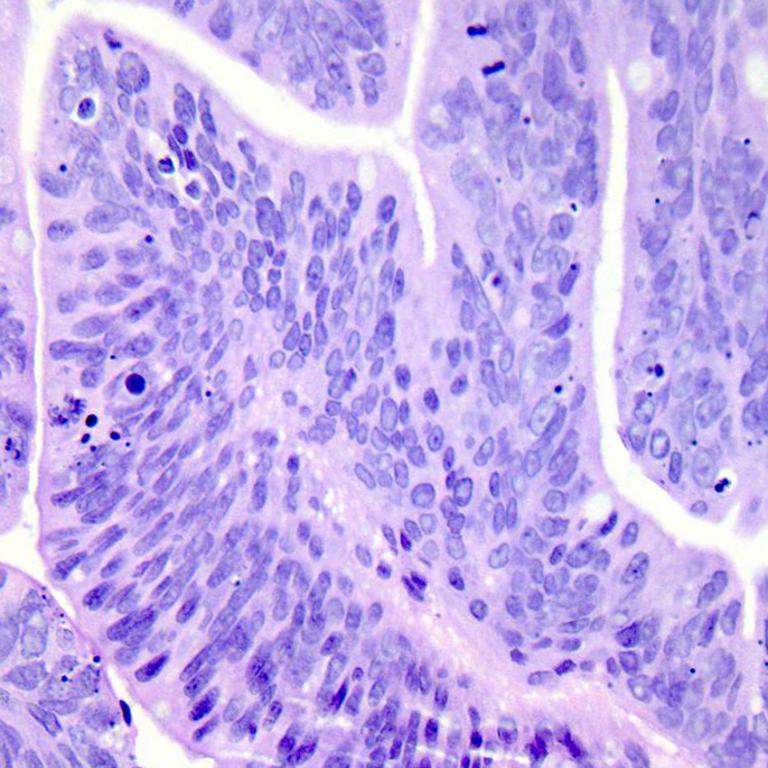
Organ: colon
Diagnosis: adenocarcinomas